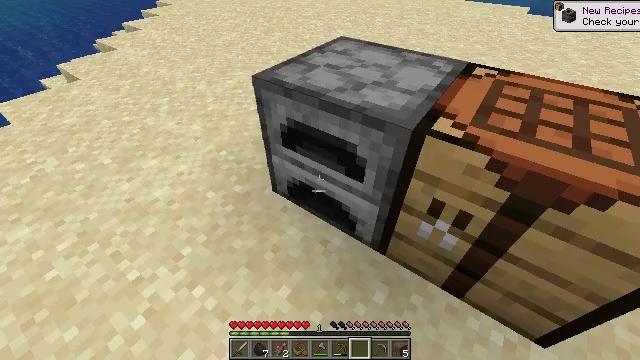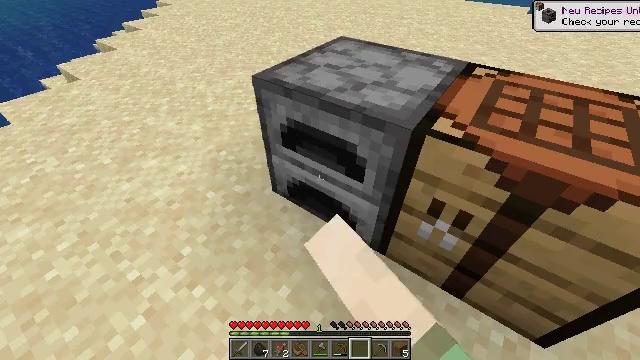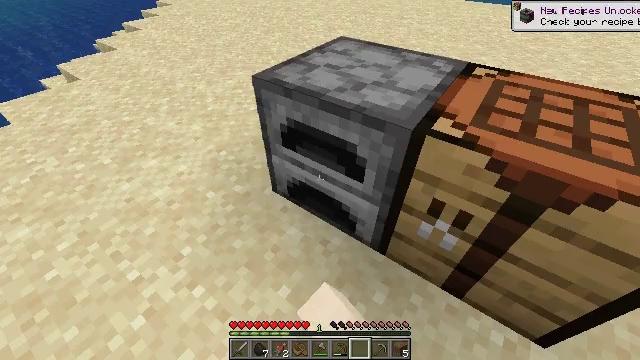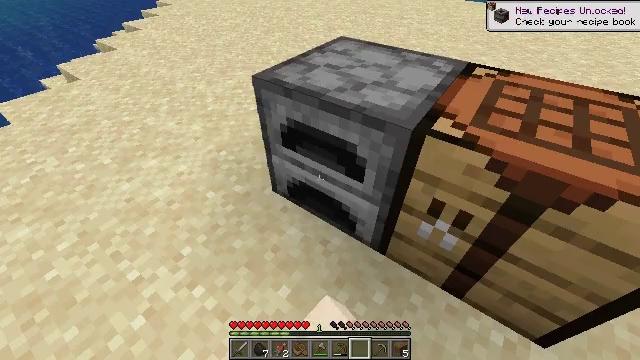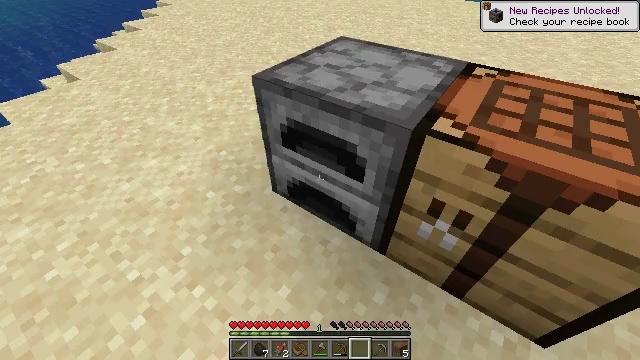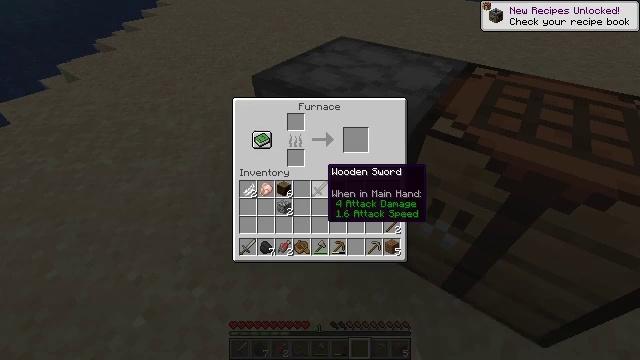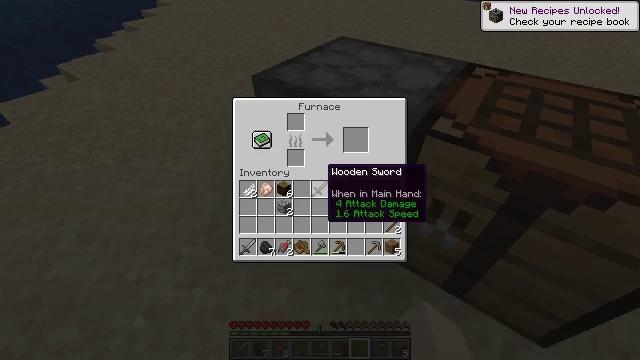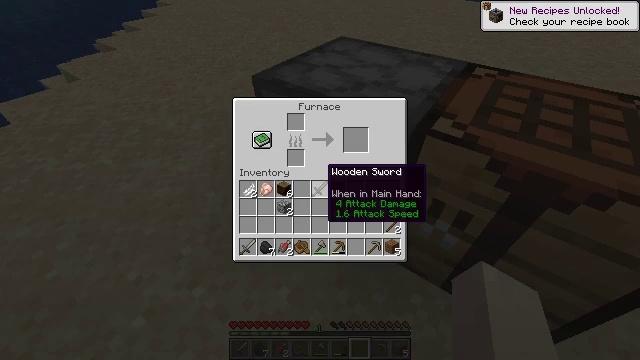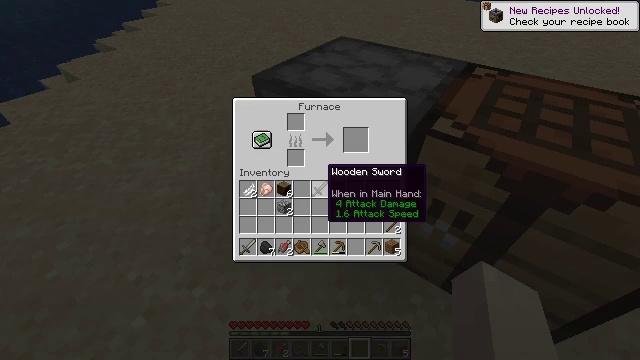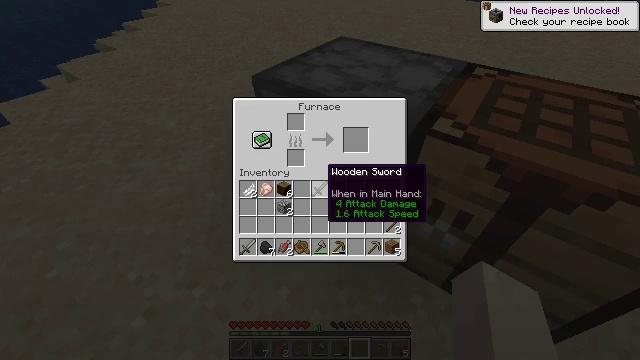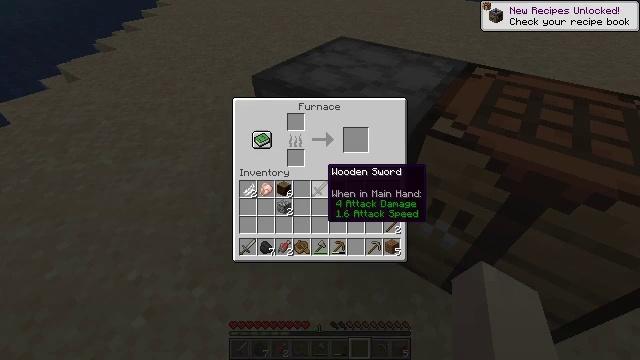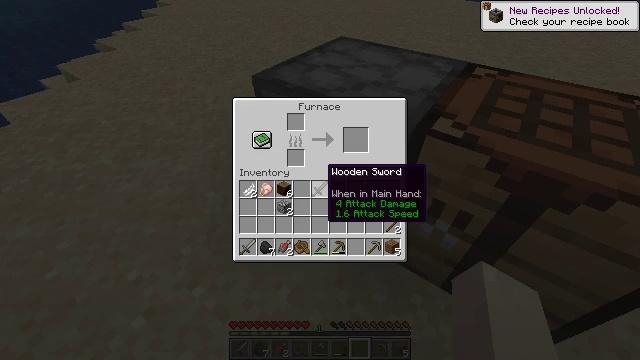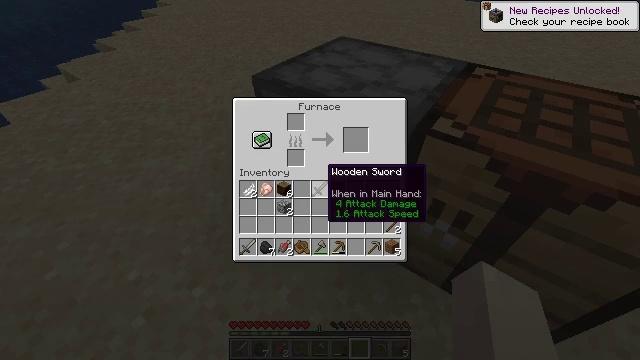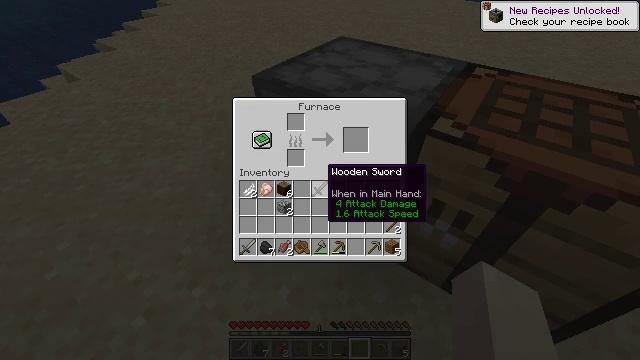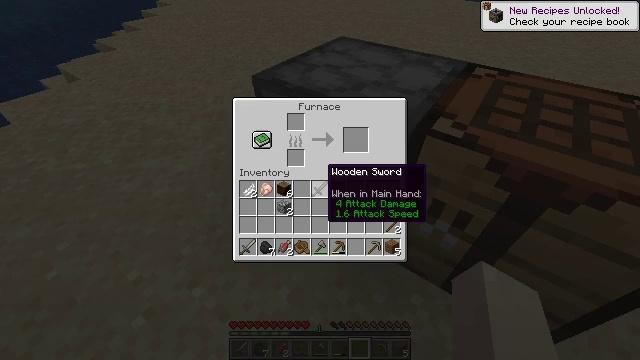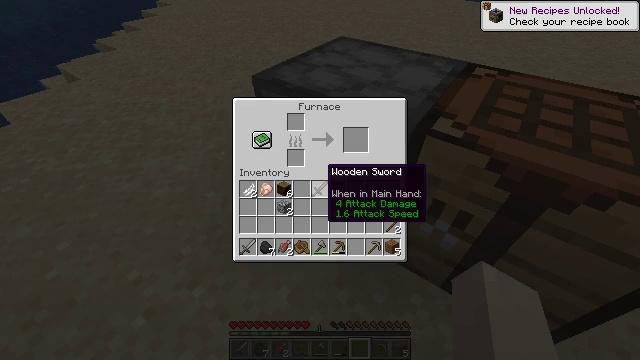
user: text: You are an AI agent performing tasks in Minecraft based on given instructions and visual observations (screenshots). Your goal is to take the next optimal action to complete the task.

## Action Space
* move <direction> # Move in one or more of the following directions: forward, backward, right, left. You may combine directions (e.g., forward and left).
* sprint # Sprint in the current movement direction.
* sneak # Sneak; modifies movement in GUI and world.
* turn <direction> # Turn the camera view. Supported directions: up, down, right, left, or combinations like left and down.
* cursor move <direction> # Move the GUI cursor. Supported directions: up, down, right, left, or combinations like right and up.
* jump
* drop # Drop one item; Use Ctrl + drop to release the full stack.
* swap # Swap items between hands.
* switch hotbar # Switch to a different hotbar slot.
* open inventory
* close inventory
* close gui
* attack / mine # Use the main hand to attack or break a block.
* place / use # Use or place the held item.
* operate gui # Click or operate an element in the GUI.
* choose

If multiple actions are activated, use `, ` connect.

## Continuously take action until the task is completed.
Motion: motion action
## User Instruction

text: Open the furnace and cook salmon.
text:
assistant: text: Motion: no_op
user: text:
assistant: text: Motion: no_op
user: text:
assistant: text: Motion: no_op
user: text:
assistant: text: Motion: no_op
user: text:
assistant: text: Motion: open gui
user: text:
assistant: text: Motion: no_op
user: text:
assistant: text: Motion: no_op
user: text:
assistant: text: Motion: no_op
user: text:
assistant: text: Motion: no_op
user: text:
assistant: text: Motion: no_op
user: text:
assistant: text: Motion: no_op
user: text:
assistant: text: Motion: no_op
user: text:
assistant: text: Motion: no_op
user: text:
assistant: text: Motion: no_op
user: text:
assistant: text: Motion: no_op
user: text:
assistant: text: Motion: no_op
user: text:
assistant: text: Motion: no_op
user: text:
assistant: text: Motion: cursor move left
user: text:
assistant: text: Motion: cursor move left
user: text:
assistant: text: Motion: no_op
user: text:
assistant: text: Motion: no_op
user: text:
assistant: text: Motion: cursor move left
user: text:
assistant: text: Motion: sneak, cursor move left
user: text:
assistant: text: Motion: sneak
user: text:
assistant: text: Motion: sneak
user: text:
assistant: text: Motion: sneak
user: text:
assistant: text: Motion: sneak
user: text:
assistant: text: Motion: sneak
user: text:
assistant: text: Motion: sneak
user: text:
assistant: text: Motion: sneak